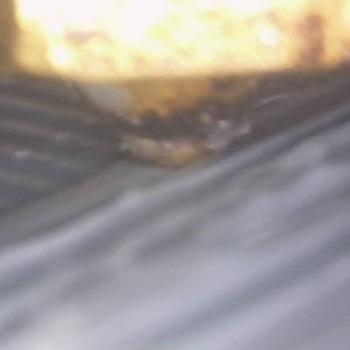
Flow rate: 141%